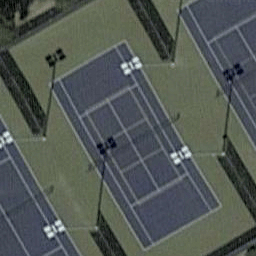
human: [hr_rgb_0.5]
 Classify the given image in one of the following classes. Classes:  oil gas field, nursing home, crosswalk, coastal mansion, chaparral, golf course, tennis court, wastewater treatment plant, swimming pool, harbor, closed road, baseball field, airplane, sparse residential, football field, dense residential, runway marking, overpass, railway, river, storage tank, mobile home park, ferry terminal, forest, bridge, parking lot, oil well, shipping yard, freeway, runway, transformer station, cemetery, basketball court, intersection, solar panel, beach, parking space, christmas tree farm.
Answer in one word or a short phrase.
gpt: tennis court